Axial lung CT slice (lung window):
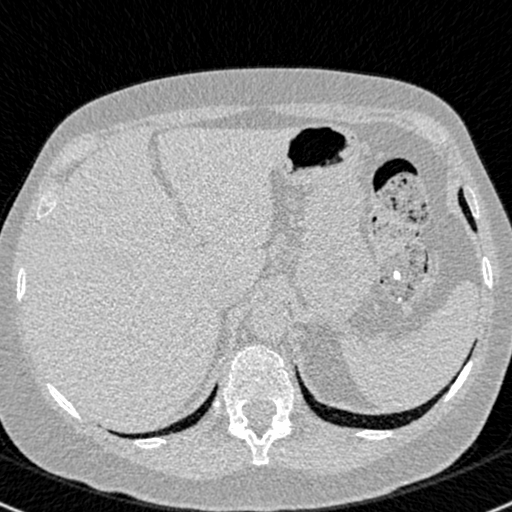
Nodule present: no